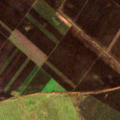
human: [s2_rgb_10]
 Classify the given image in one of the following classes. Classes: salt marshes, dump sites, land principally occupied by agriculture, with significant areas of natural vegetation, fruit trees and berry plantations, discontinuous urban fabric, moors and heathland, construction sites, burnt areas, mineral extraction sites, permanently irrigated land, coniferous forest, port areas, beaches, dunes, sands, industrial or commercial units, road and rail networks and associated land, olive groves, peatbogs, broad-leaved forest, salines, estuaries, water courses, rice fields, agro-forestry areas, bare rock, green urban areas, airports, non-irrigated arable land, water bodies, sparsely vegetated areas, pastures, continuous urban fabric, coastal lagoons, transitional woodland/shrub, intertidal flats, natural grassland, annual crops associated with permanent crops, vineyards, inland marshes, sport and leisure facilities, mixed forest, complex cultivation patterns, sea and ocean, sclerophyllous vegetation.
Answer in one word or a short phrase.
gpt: non-irrigated arable land, pastures